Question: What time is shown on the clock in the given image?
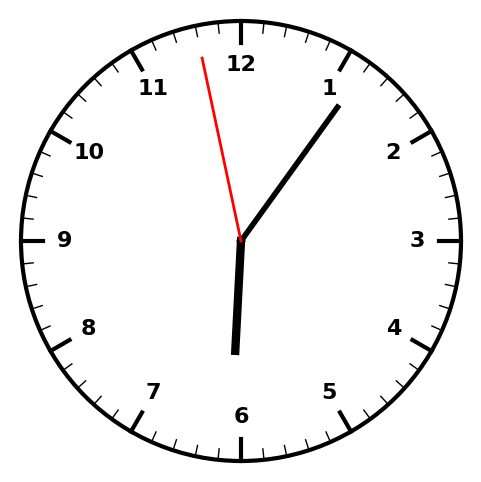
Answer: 06:05:58